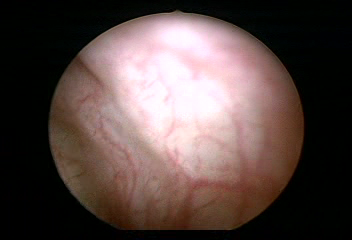
Modality: WLC
Class: Normal mucosa
Bladder cancer association: No